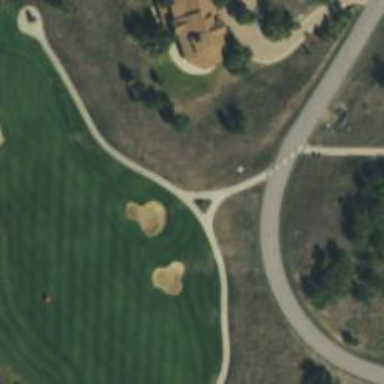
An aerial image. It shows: Well-maintained grade1 path in golf course.